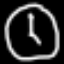
Label: clock